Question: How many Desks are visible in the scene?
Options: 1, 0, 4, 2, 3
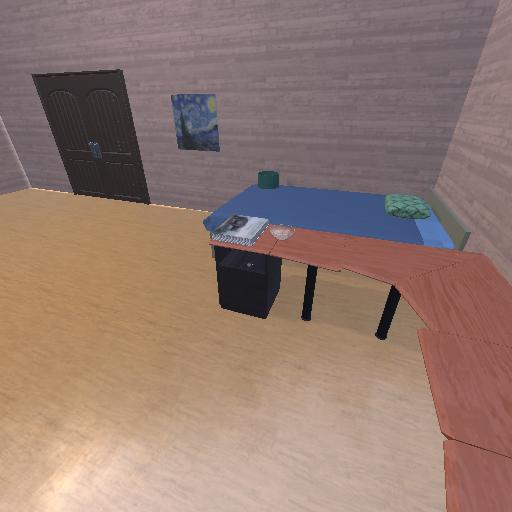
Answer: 1